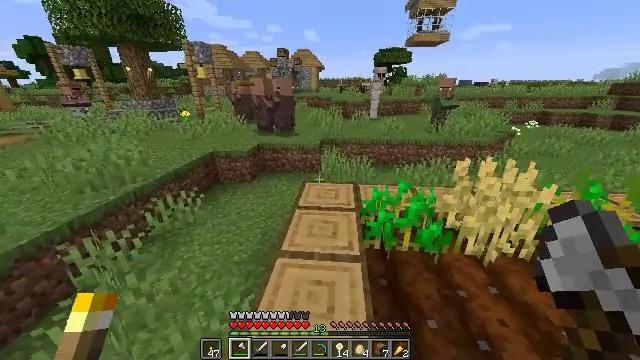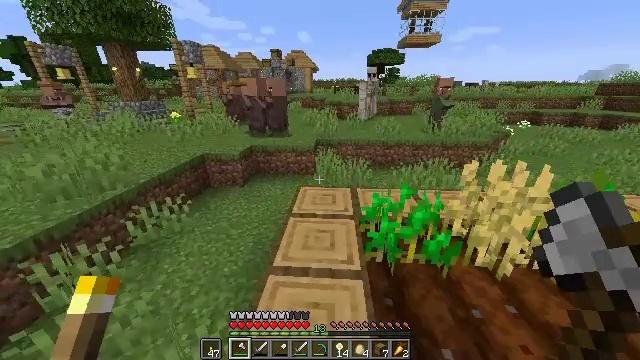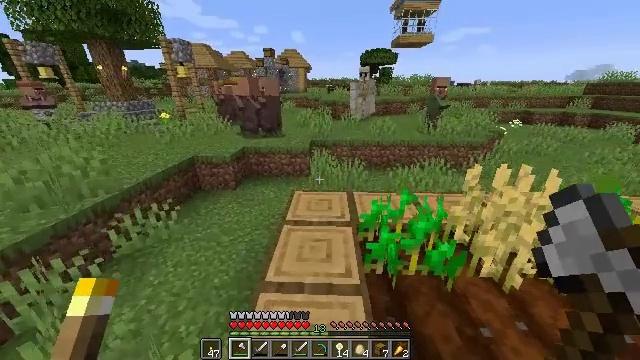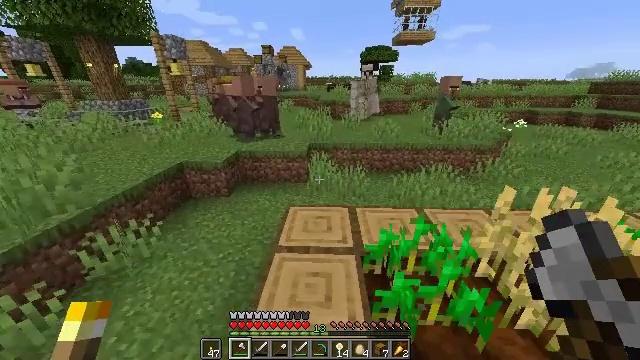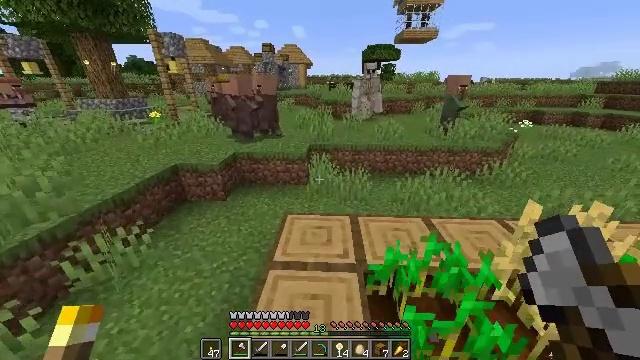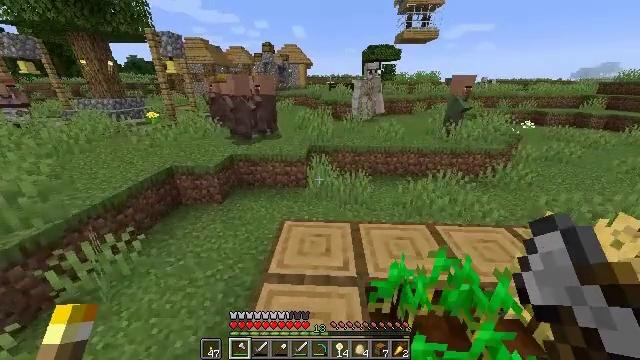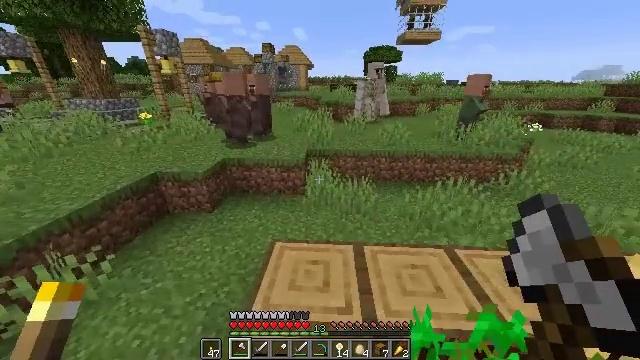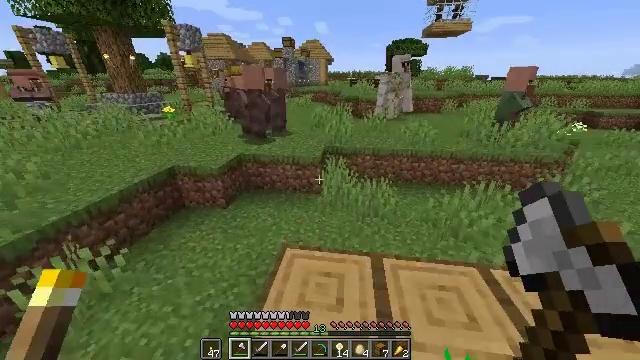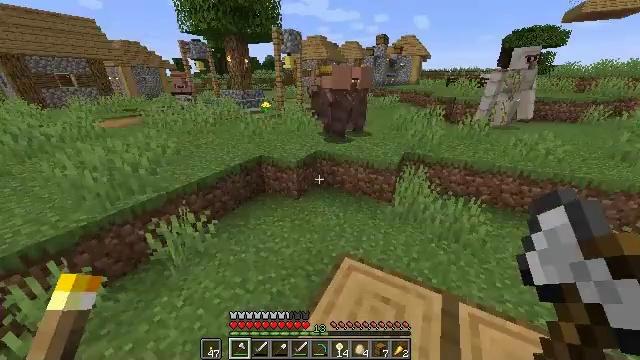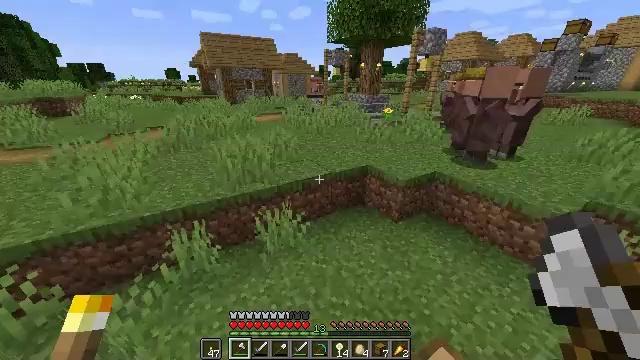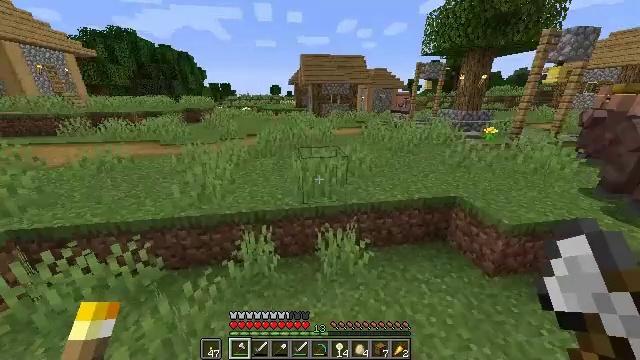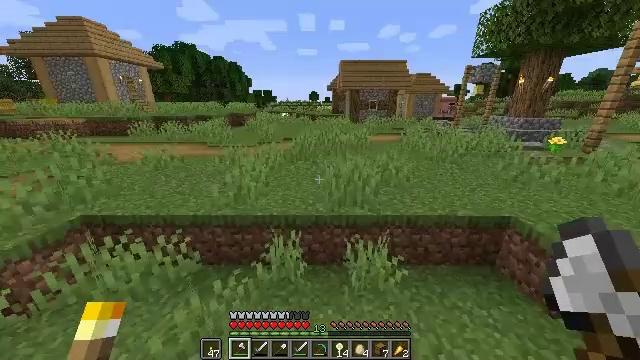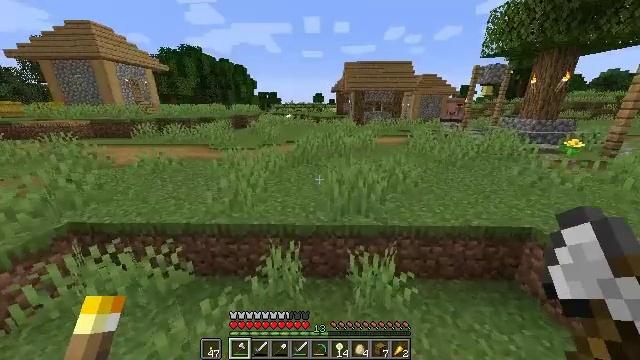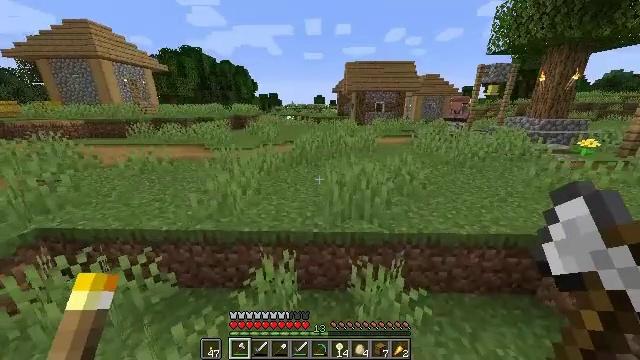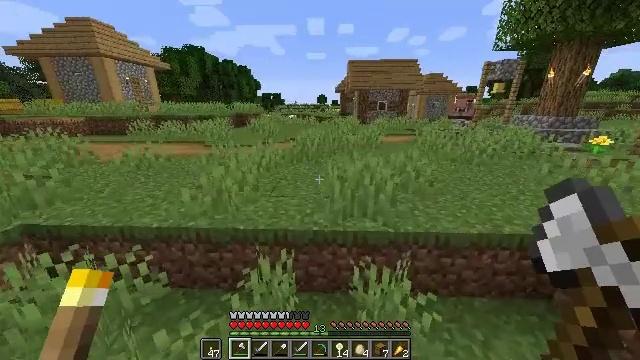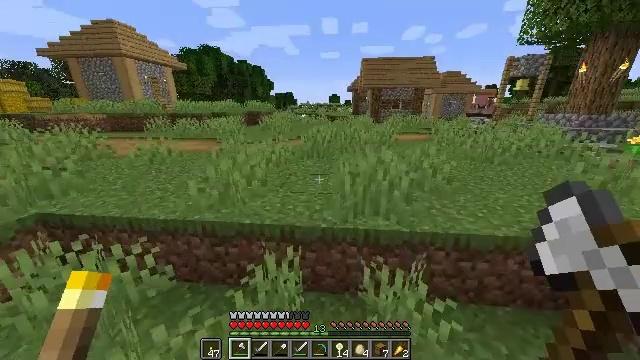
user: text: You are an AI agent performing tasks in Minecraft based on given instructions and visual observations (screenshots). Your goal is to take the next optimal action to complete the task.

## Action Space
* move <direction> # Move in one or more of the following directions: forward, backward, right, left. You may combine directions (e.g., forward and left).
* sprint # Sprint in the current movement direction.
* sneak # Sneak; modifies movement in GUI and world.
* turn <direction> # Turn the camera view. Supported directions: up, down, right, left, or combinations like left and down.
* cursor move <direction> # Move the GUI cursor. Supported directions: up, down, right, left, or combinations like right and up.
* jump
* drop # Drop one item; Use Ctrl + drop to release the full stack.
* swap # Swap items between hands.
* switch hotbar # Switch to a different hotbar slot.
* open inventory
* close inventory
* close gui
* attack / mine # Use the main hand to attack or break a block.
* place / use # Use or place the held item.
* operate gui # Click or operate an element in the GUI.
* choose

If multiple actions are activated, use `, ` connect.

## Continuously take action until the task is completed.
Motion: motion action
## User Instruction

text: Harvest wheat from the field.
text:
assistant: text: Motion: move forward, turn right
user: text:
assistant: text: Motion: move forward, turn right
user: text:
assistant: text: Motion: move forward
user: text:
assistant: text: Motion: move forward
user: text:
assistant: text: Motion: move forward
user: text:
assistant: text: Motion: move forward
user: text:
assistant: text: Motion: move forward, turn left and down
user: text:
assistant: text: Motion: move forward, turn left
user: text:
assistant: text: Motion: move forward, turn left
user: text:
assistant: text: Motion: move forward, turn left and up
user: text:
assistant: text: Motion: move forward, turn left and up
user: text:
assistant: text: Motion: move forward, turn left
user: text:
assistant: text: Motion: move forward
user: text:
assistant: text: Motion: move forward, sprint
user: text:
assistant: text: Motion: move forward, sprint, turn left
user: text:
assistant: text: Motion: move forward, sprint, turn left
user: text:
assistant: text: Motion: move forward, sprint, turn left and up
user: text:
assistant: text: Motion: move forward, sprint, turn left and up
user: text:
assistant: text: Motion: move forward, turn left and up
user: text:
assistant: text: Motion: move forward, turn left and up
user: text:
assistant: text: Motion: move forward, turn left, jump
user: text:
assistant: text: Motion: move forward, jump
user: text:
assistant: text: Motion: move forward, jump
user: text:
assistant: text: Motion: move forward, jump
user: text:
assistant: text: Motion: move forward, jump
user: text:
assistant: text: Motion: move forward, jump
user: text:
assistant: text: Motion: move forward, jump
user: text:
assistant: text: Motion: move forward, jump
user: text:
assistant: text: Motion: move forward, jump
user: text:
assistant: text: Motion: move forward, jump